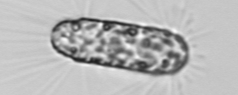
Label: Corethron_hystrix